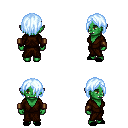
a pixel art fantasy rpg character, female body template, orc, green skin, brown robe, red pants, white cyan bangs hairstyle, leather bracers, black slippers, four views (front, back, left, right), 2x2 character sprite sheet, small pixel art, hard edges, no anti-aliasing